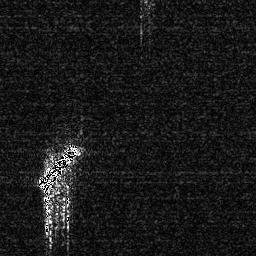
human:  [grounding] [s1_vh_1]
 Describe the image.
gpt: In the satellite image, there is  <ref>1 large ship </ref> <box>[[13, 55, 31, 76, 0]]</box> located at left.